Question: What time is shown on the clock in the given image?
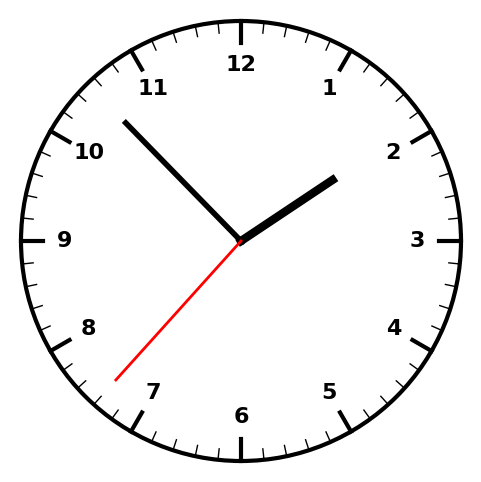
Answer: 01:52:37